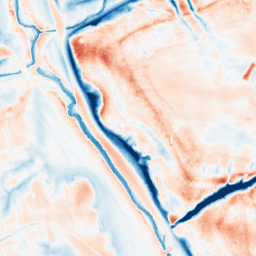
Category: trend_removal
Decomposition family: local_polynomial
Decomposition parameters: window_size: 31
degree: 2
Upsampling method: quadratic
Upsampling parameters: scale: 2
Upsampling scale: 2